Question: I'm trying to get several 'inline' and 'inline-block' components aligned vertically in a 'div'. How come the 'span' in this example insists on being pushed down? I've tried both 'vertical-align:middle;' and 'vertical-align:top;', but nothing changes.
'''
<div>
<a></a><a></a>
<span>Some text</span>
</div>
'''
'''
a {
background-color:#FFF;
width:20px;
height:20px;
display:inline-block;
border:solid black 1px;
}
div {
background:yellow;
vertical-align:middle;
}
span {
background:red;
}
'''

<URL>
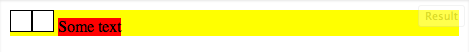
Answer: 'vertical-align' applies to the elements being aligned, not their parent element. To vertically align the div's children, do this instead:
'''
div > * {
vertical-align:middle; // Align children to middle of line
}
'''
See: <URL>
: 'vertical-align' is relative to the current text line, not the full height of the parent 'div'. If you wanted the parent 'div' to be taller and still have the elements vertically centered, set the 'div''s 'line-height' property instead of its 'height'. Follow link above for an example.